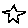
Label: star